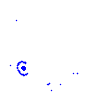
Particle: pion